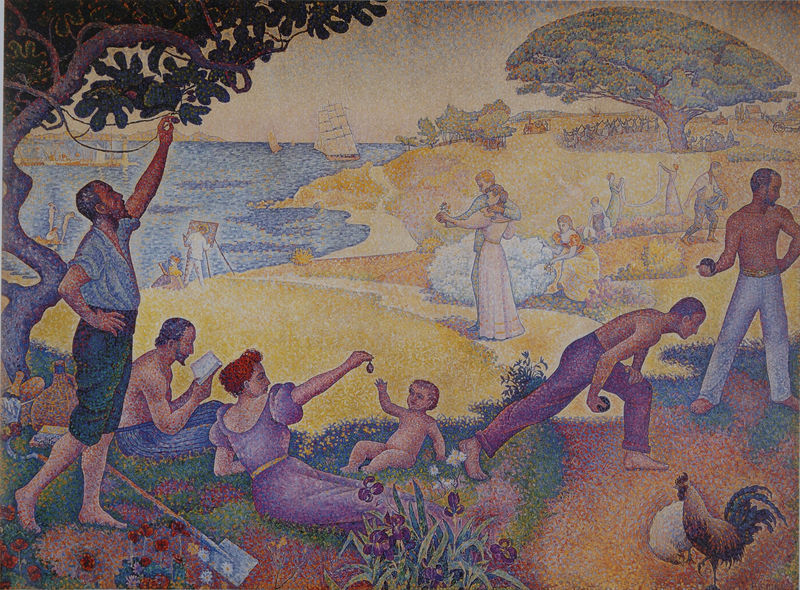
Titel: Au temps d'harmonie (l'âge d'or n'est pas dans le passé, il est dans l'avenir), Harmonische Zeit (das goldene Zeitalter liegt nicht in der Vergangenheit, sondern in der Zukunft)
Künstler: Paul Signac
Standort: Montreuil
Institution: Rathaus
Schlagwörter: baum, blau, blätter, gemälde, himmel, laub, mann, meer, nackt, schatten, wasser, wolken, baden, badende, bäume, frauen, gelb, grün, impressionismus, landschaft, menschen, mädchen, sand, see, sitzen, ufer, äste, blume, blumen, braun, bunt, frau, kleid, kleider, licht, männer, strasse, blüte, blüten, dame, gras, haus, obst, park, rot, tiere, weg, wiese, ball, fest, tanz, bart, hose, bild, baumstamm, felder, ferne, gräser, horizont, zweige, busch, büsche, sonne, wege, haare, schnur, familie, kind, mutter, paar, vater, blatt, pflanze, pflanzen, tanzen, boot, boote, kinder, frucht, früchte, garten, apfel, pflücken, küste, schiff, schiffe, segel, segelboot, sommer, strand, wellen, hosen, pointilismus, segelschiff, ernte, farben, dorf, farbe, formen, lila, violett, baby, picknick, treiben, van gogh, hafen, steg, spielen, freizeit, vergnügen, lesen, maler, staffelei, baumkrone, punkte, kirschen, spiel, dunkelhäutige, buch, gepunktet, spot, schwimmen, urlaub, violet, künstler, bälle, malen, sonntag, kleinkind, iris, seurat, spiele, pinie, hahn, huhn, lilien, grü, schwäne, bau, schaufel, spaten, hun, henne, hühner, pointillismus, neoimpressionismus, boccia, boule, bäaum, grän, kniehose, nackter oberkörper, orangenpflücker, tanzpaar, boul, bott, dreimaster, fare, boules, ei, banden, petanque, beaum, spten, bowles, punktmalerei, wegt